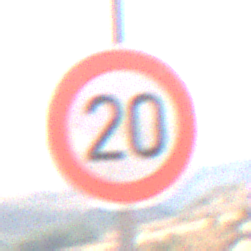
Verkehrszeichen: Geschwindigkeit20
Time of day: Midday
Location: Outdoor (Nature)
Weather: PartlyCloudy
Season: NotSpecified
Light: Natural